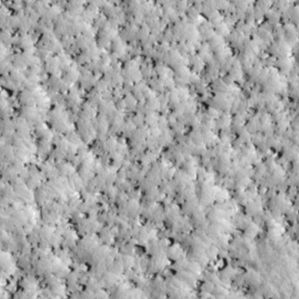
Label: non_frost